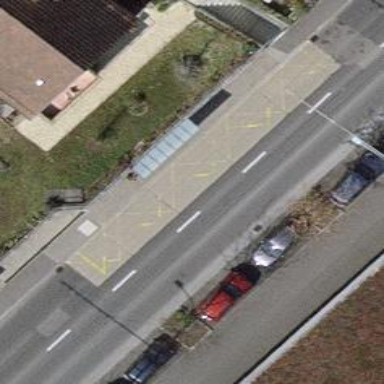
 serving as platform for public transportation."